Interaction volume radius: 5 \u00c5
Interaction volume height: 15 \u00c5
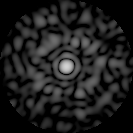
Disorder parameter: 0.8279